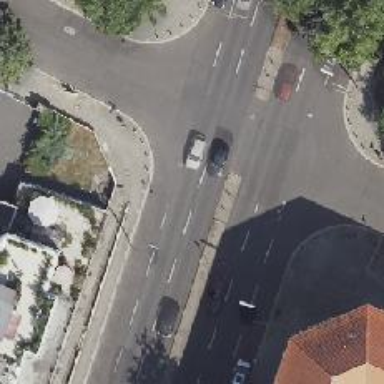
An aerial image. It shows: Unmarked crossing on the road.